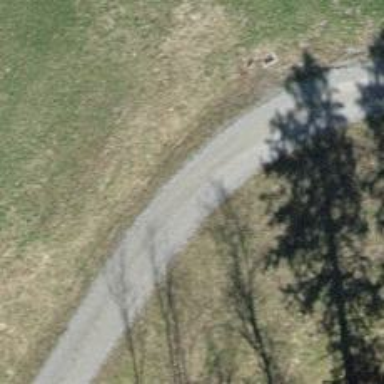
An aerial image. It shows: Track with pebblestone surface of grade 5.